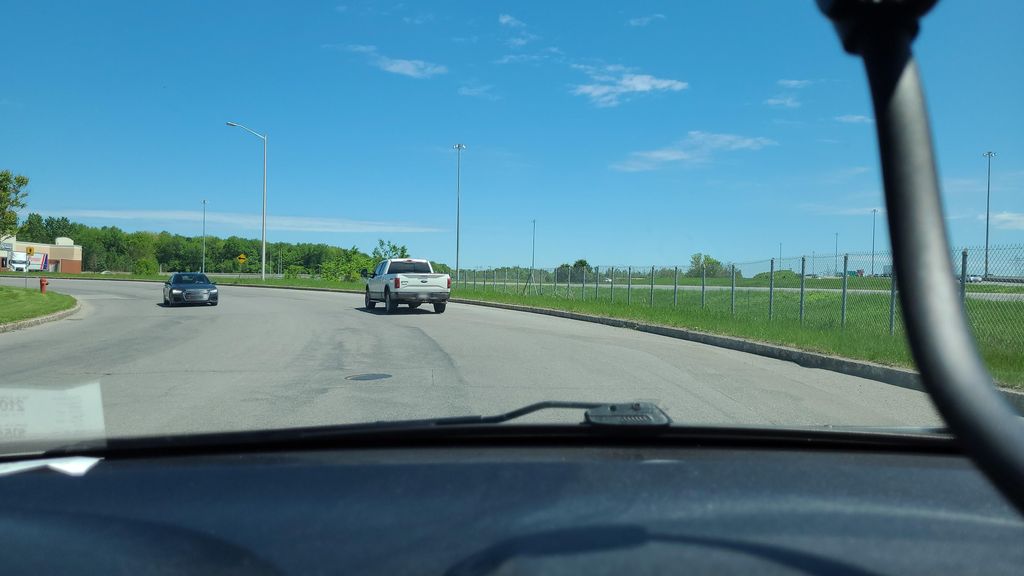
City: quebec_city